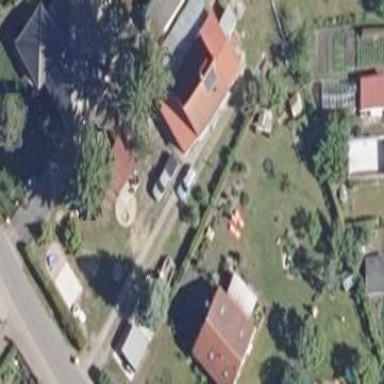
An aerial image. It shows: Simple and straightforward house.